Interaction volume radius: 5 \u00c5
Interaction volume height: 25 \u00c5
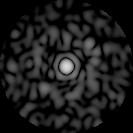
Disorder parameter: 0.8266